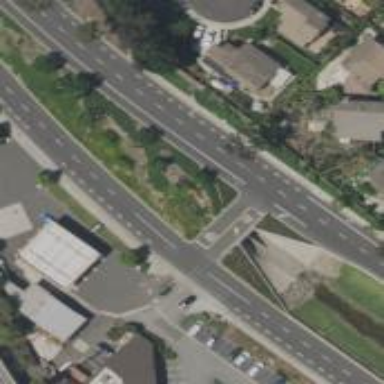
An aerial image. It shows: Asphalt road with secondary link designation.